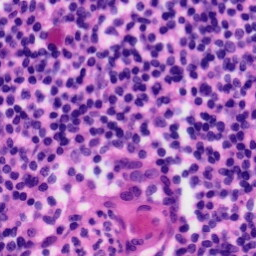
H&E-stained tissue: Tonsil